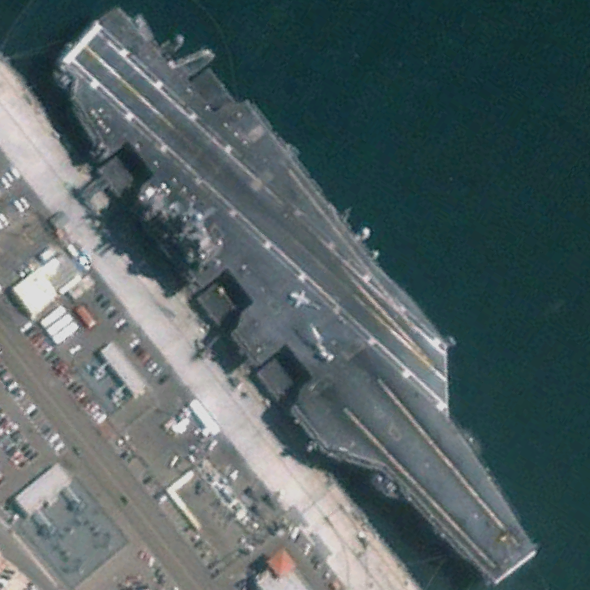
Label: aircraft_carrier